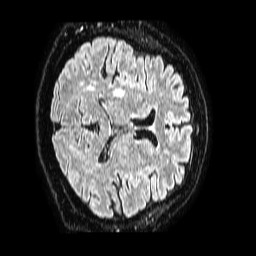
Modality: FLAIR
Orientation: axial
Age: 61
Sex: male
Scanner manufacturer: philips
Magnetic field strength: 1.5 T
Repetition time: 4.8 s
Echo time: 0.3 s